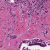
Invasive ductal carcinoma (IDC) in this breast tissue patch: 0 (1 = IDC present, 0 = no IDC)